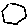
Label: hexagon